Field crop: maize
Growth stage: 2
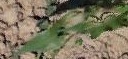
Species: maize